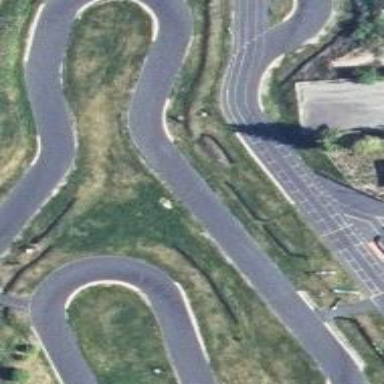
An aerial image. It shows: Karting raceway road for racing enthusiasts.